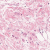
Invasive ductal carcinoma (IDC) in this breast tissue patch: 0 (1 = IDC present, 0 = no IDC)